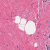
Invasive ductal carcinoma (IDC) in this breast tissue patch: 0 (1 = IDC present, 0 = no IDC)